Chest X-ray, AP view. Patient: 60 years old, sex M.
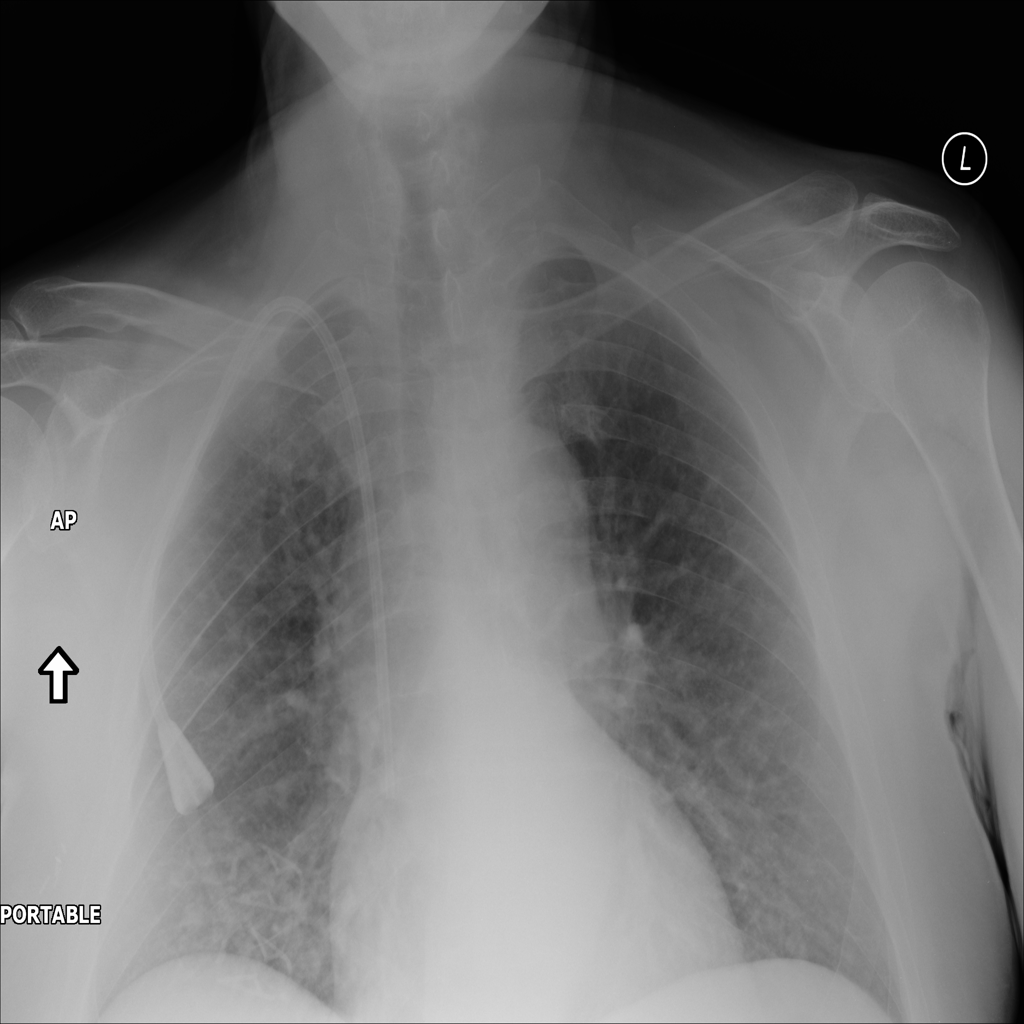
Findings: Edema